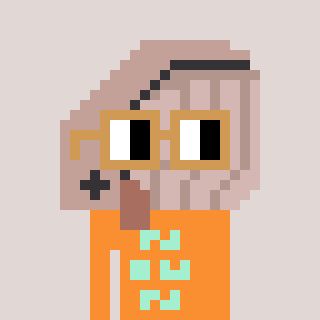
a pixel art character with square brown glasses, a whale-shaped head and a orange-colored body on a warm background